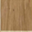
Piece: xx